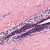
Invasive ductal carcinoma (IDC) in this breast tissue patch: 0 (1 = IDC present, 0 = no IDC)